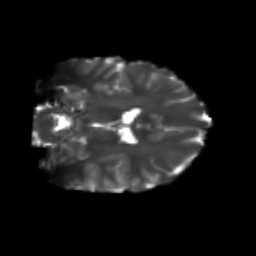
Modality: T2w
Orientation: coronal
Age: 20
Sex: female
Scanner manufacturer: siemens
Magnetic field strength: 3 T
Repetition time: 3.5 s
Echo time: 0.104 s